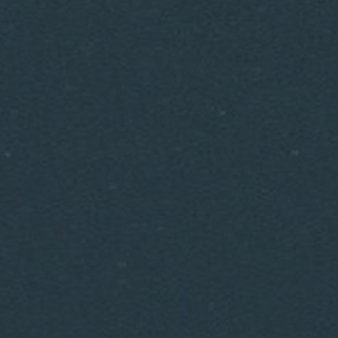
Label: other